Question: I'm working on some rostering functions in Excel, with the basis being that we have a limited number of people that will need to be rostered-on for work, covering shifts at multiple sites

When planning the rosters, we use a simple set of coloured cells to fill-in for when people are on dayshift, nightshift, not-rostered, annual leave, etc. Given that there are multiple sites we plan for I need to have a quick formula that checks whether that individual has been rostered-on for simultaneous shifts at multiple sites (obviously not possible), so we can easily identify when there is a conflict in the planning stage. The formula needs to return a TRUE, or value (eg. count >1 means more than one assignment for that person) so that I can use either conditional formatting or VBA to highlight a cell/the row and draw attention to the conflict
What I've tried doing is summing/counting cells that are coloured with a few VBA methods:
'''
Function ISFILLED(MyCell As Range)
If MyCell.Interior.colorIndex > 0 Then
Result = True
Else
Result = False
End If
ISFILLED = Result
End Function
'''
and/or:
'''
Function ColorFunction(rColor As Range, rRange As Range, Optional SUM As Boolean)
Dim rCell As Range
Dim lCol As Long
Dim vResult
lCol = rColor.Interior.ColorIndex
If SUM = True Then
For Each rCell In rRange
If rCell.Interior.ColorIndex = lCol Then
vResult = WorksheetFunction.SUM(rCell, vResult)
End If
Next rCell
Else
For Each rCell In rRange
If rCell.Interior.ColorIndex = lCol Then
vResult = 1 + vResult
End If
Next rCell
End If
ColorFunction = vResult
End Function
'''
These both work fine on their own but I'm unable to combine this with a SUMIFS/COUNTIFS style function to only count the number of cells that are coloured when that individual's name appears against that assignment.
If you have a look in the sample image from the roster, you can see that has been assigned a shift at both and on the 21/05/2014. What I'm after is essentially to . For this example if would be
'''
=COUNTIFS(C8:AQ8, "Joe Bloggs 4", C12:AQ12, *Cell is Coloured*)
'''
Colour of the cell doesn't matter (hence the first function ISFILLED is better as i don't need a reference cell for the fill), as it's just a sense-check.
Appreciate any help/pointers, as it is, I'm stuck!
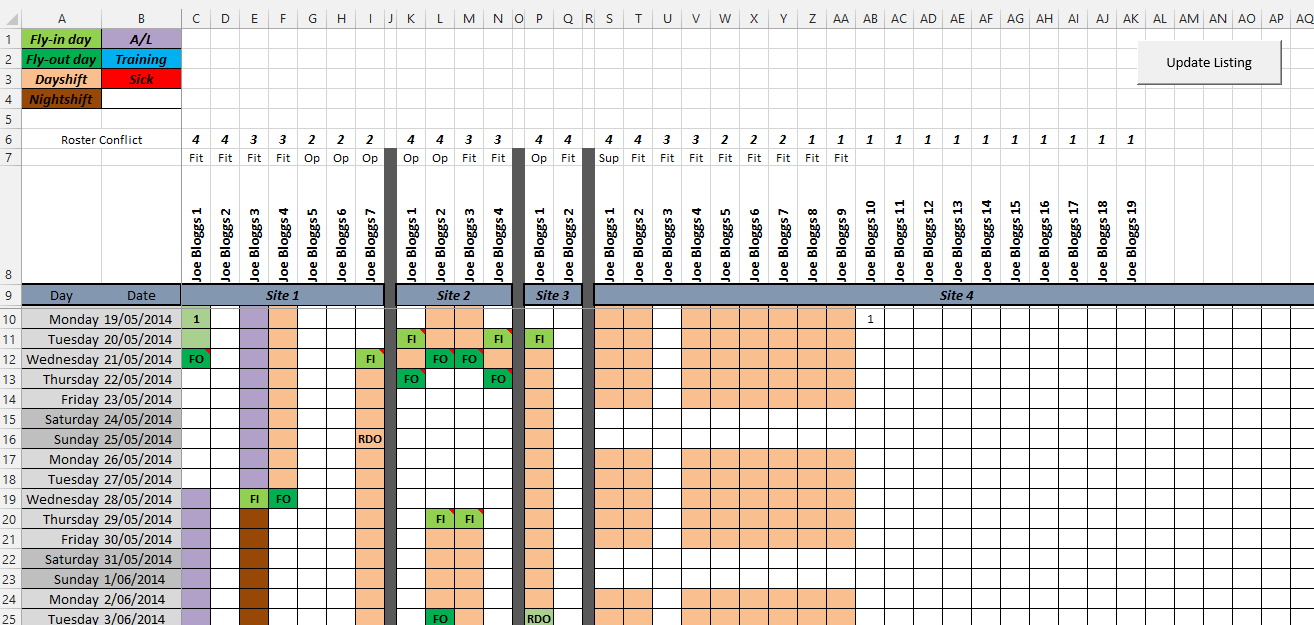
Answer: You won't be able to use 'SUMIFS' and 'COUNTIFS' for this. You need something along these lines:
'''
Function IsFilledArr(rng As Range) As Variant
Dim i As Long, j As Long
Dim v As Variant
ReDim v(1 To rng.Rows.Count, 1 To rng.Columns.Count)
For i = 1 To rng.Rows.Count
For j = 1 To rng.Columns.Count
v(i, j) = rng.Cells(i, j).Interior.ColorIndex > 0
Next j
Next i
IsFilledArr = v
End Function
'''
This UDF can be called as an array formula, i.e. select a range of cells, type the formula in the top-left cell (while the whole range is still selected), and then press --. Then you can operate on the returned array, e.g. 'SUM' it.
Example usage:

where the '--' double minus converts Boolean TRUE/FALSE values (which are not summable) into 1's and 0's (which are).
I'll let you adapt this to suit your particular requirements.
EDIT: You want more:
> calculate the number of filled cells in column C, where there was an adjacent filled cell in column B - in this case C4 would be the only cell that met that criteria.
This formula will do the trick (entered as an array formula):
'''
=SUM(IF(IsFilledArr(B2:B7)+IsFilledArr(C2:C7)>1,1))
'''
Note the use of 'SUM(IF(...,1))' to mimic 'COUNT'. That is the way to do it when you're dealing with array formulas.
Read more here: <URL>
You asked for help/pointers; this should hopefully be more than enough to get you unstuck. You can adapt this approach to meet whatever you exact needs are.